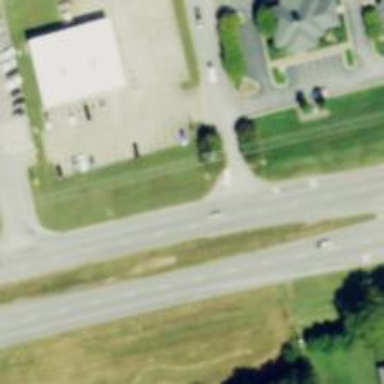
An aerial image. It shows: Asphalt road classified as trunk highway.